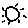
Label: sun